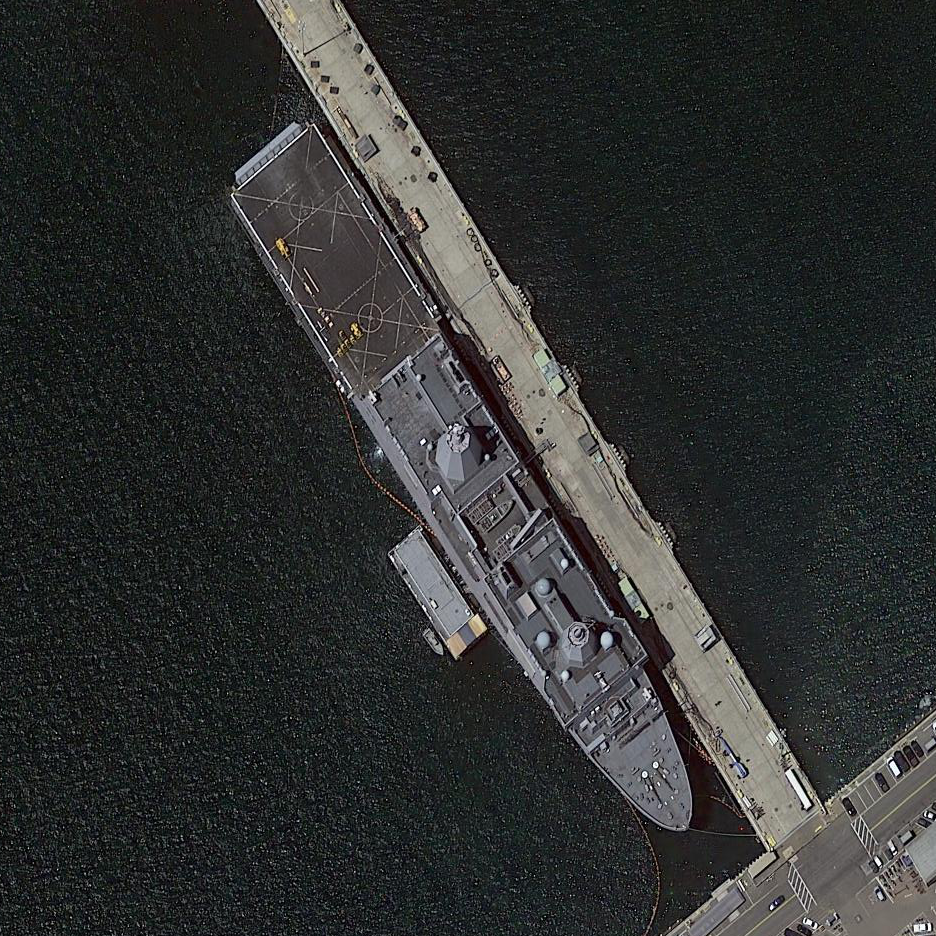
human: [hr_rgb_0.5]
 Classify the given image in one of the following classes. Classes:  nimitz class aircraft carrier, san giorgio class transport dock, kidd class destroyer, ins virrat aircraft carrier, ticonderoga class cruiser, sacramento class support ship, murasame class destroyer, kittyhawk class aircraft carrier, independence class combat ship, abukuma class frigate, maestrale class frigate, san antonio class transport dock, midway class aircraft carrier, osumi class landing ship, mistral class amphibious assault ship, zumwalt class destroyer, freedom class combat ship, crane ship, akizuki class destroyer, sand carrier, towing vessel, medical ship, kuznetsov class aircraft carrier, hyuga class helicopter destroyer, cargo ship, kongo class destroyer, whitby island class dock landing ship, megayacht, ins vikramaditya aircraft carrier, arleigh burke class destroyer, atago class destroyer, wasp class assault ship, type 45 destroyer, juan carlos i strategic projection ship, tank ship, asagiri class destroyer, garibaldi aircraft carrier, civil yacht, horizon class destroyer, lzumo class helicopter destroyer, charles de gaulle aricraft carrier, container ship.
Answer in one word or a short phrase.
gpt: San Antonio class transport dock